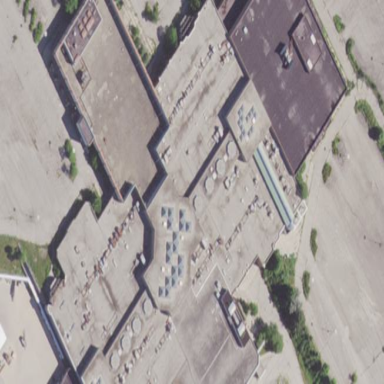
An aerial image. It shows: Retail building.